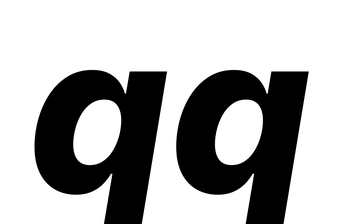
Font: Inter-Italic_ExtraBold_Italic